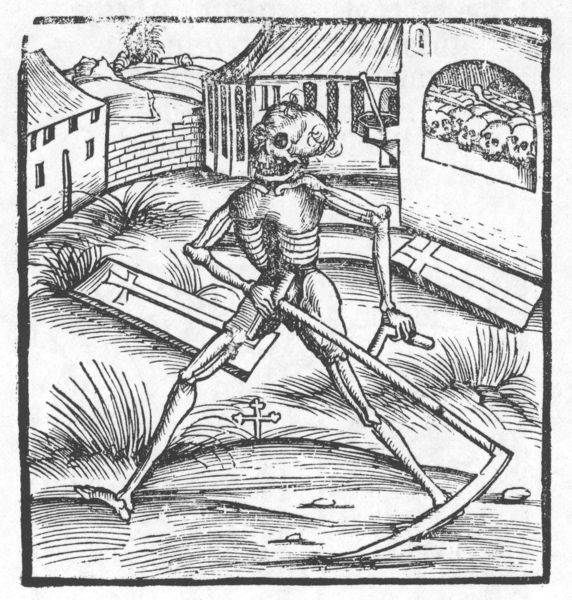
Titel: Adolescentia
Schlagwörter: feuer, landschaft, fenster, dach, gras, haus, weg, wiese, schädel, tod, tot, natur, kirche, holzschnitt, mauer, ziegel, knochen, kreuz, schwarz weiß, gebein, skelett, totenkopf, sarg, grab, gräber, mittelalter, totenschädel, sense, gerippe, grabstein, mähen, sensenmann, totentanz, totenköpfe, skelet